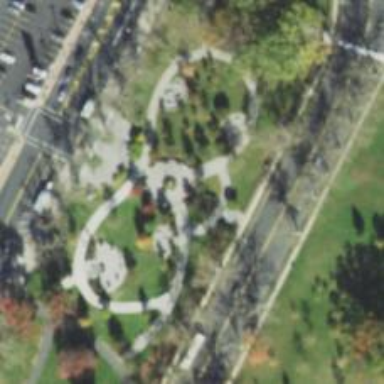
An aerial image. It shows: Historic memorial.